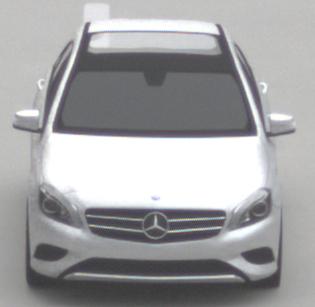
Make: Mercedes-Benz
Model: A 180
Detailed model: A-Class (176)
Model produced from: 2012/09
Model produced until: 2015/07
Doors: 5
Color: white
Road condition: dry road
Daytime: morning or afternoon
Contrast: low contrast